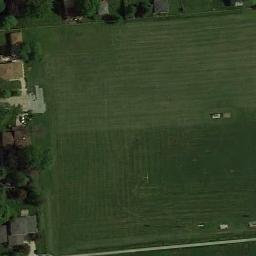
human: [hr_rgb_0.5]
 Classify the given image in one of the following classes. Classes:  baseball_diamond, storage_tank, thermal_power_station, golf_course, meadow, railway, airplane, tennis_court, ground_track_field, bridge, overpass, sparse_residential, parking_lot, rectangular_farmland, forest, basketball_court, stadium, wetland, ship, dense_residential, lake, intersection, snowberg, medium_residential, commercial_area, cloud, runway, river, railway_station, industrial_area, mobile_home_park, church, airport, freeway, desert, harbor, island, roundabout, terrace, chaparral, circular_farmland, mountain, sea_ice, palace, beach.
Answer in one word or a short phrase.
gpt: meadow